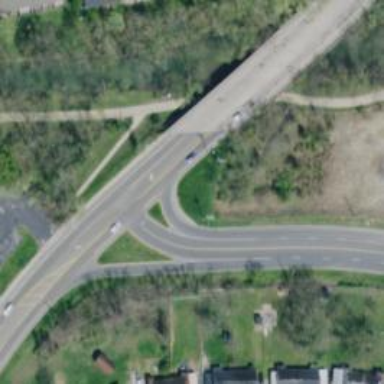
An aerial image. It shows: Secondary link road.